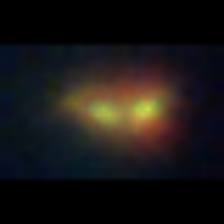
Taxon: NanoPlankton
Group: Other